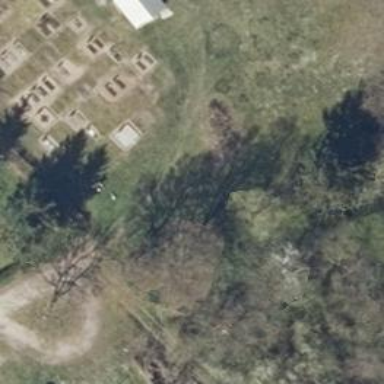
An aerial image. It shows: Cemetery.